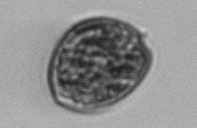
Label: Prorocentrum